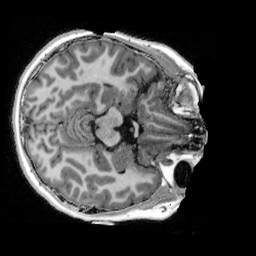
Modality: UNIT1_denoised
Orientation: axial
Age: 10
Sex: female
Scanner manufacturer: siemens
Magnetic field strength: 3 T
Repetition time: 4 s
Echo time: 0.00303 s